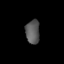
Tissue: lung
Cell type: T cells
Senescence score: 0.1262
Nuclear area (px): 327
Mean DAPI intensity: 89.379